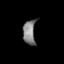
Tissue: prostate
Cell type: Fibroblasts
Senescence score: 0.8346
Nuclear area (px): 301
Mean DAPI intensity: 129.126